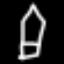
Label: pencil